Question: Recently,i want to learn how to use opencv in android,but I stuck in the beginning.
I follow <URL> to learn how to construct the environment,but when I run the sample "Tutorial 1-Add OpenCV",it appears
The environment:
jdk 1.6 33update
eclipse juno
android 4.0
ndk r8b
Anybody know what kind of mistakes I have made?
thanks!
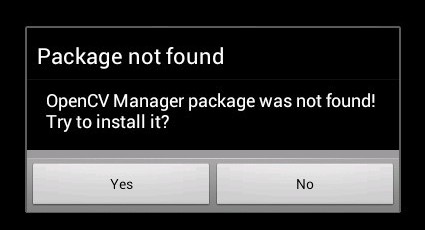
Answer: Did you actually read warning message? It says that your program doesn't work without <URL>. It was added in version 2.4.2. So all you need to do is to install it.